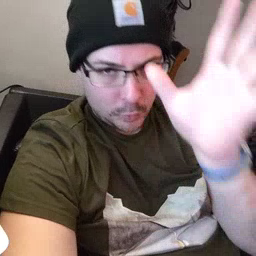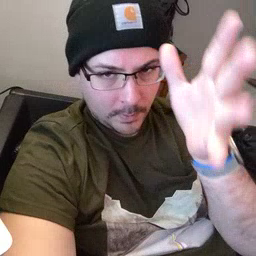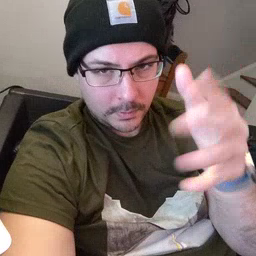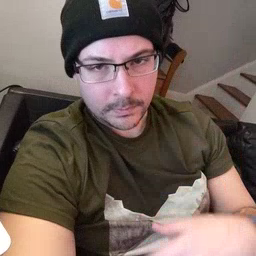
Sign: grandpa